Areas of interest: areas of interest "Baibaozhai"
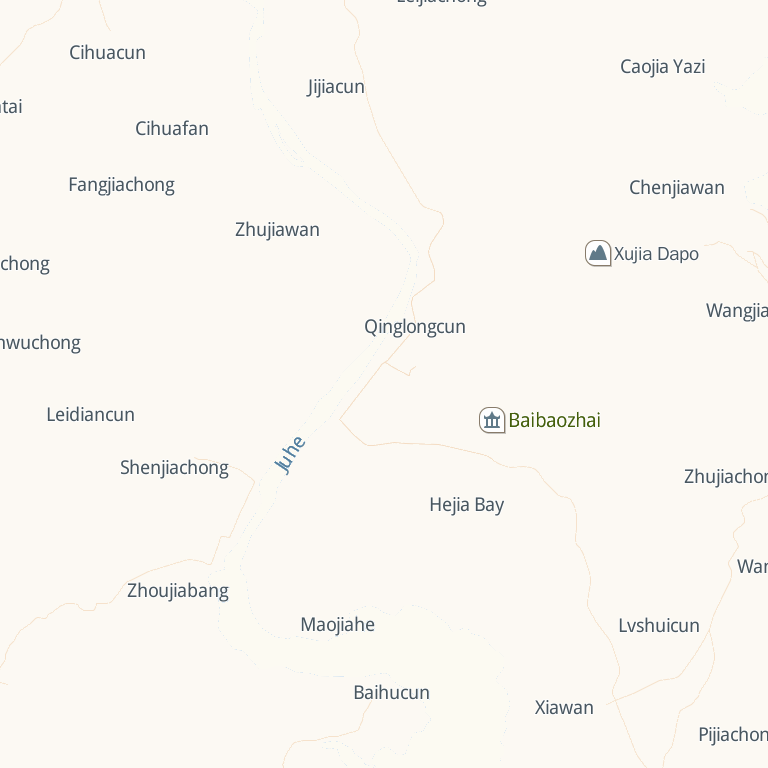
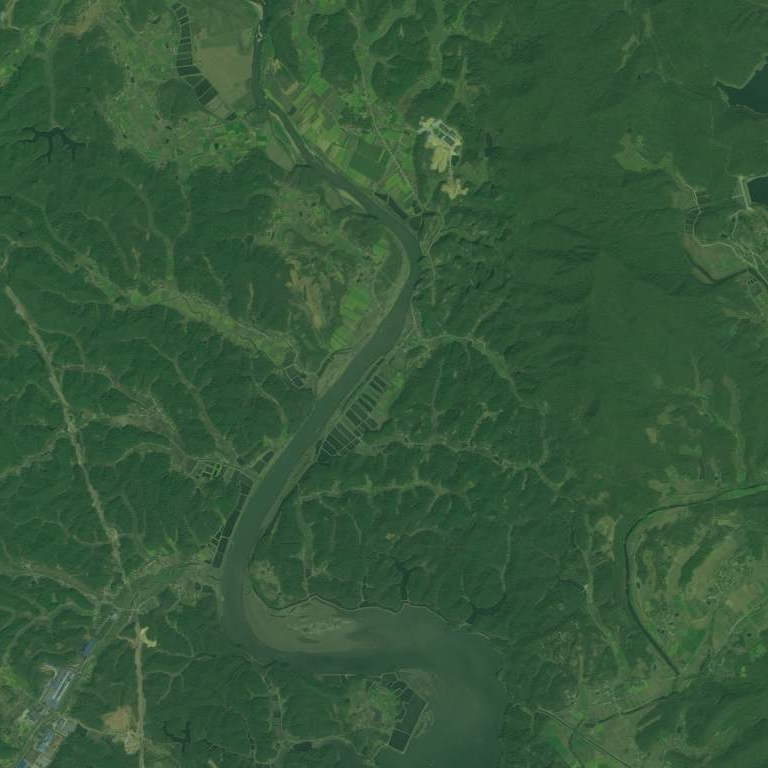